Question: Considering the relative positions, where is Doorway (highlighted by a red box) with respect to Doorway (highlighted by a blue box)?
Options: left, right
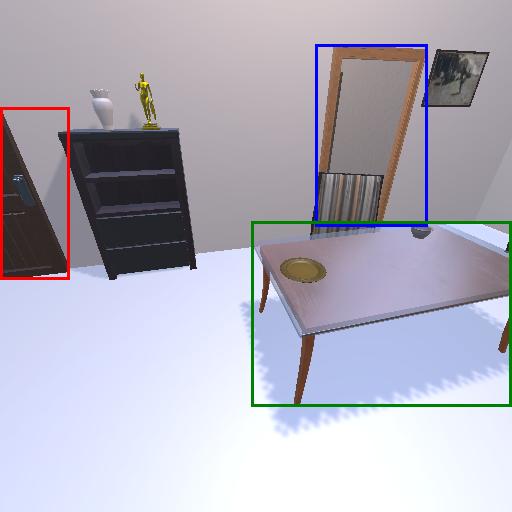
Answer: left